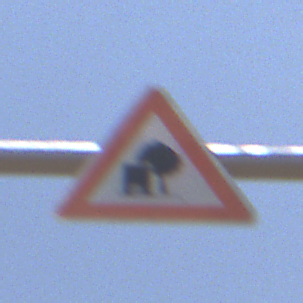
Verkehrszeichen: UnzureichendesLichtraumprofil
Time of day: Midday
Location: Outdoor (Nature)
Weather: PartlyCloudy
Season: NotSpecified
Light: Natural